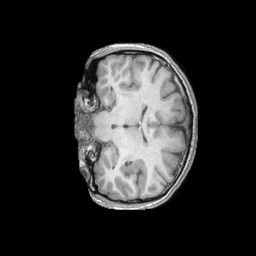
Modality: T1w
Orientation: coronal
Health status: ill
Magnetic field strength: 3 T